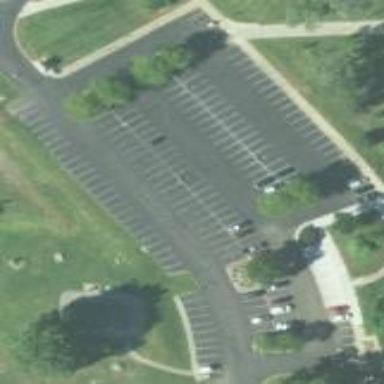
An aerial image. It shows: Parking area with surface.